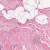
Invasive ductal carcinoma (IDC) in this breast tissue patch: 0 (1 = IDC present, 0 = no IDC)